В своей основе физика является наукой экспериментальной и в этом ее сила. Однако без осмысления большого количества опытных фактов физика выродилась бы в описание огромного количества явлений и процессов. Так появились физические законы и соответствующие им модели, которые абстрагируются от несущественных черт рассматриваемого предмета. В последние десятилетия отмечается бурный прогресс в такой области как компьютерное моделирование или, как стало общепринято говорить, компьютерный эксперимент. Дело в том, что разработанные физические модели можно напрямую реализовать в виде вычислительного процесса на компьютере и исследовать интересуемые закономерности. В данной работе мы с вами выполним такой компьютерный эксперимент для хорошо известной системы как математический маятник. Хорошо известна формула для периода колебаний математического маятника длины $l$, находящегося в однородном поле тяжести Земли, характеризуемом ускорением свободного падения $g$. Однако, эта формула применима только при малых углах отклонения. Основной вопрос, на который вам предстоит ответить при выполнении этой работы: «Какой угол отклонения можно считать малым?» В учебной литературе, посвященной лабораторным практикумам, можно встретить указание о том, что максимальный угол отклонения не должен превышать $1^\circ, 2^\circ, 5^\circ$ и т. д. На поставленный выше вопрос вы должны ответить на основании компьютерного эксперимента! А именно, вам предлагается изучить зависимость периода колебаний математического маятника от его амплитуды, в качестве которой принимается максимальный угол отклонения от вертикали. Схема проведения и обработки результатов компьютерного эксперимента мало отличаются от проведения обычного, натурного эксперимента. Поэтому части данной задачи напрямую соответствуют основным этапам реального физического эксперимента.
Часть 1. Построение теоретической модели Рассмотрим математический маятник, представляющий собой небольшой массивный шарик, подвешенный на нерастяжимой нити длиной $l$. Маятник находится в поле тяжести с ускорением свободного падения $g$. Сопротивлением воздуха будем пренебрегать.
Запишите формулу для периода $T$ малых колебаний математического маятника. Пусть в начальный момент времени $t_{0} =0$ угол отклонения нити от вертикали составляет $\varphi _{0} $, а начальная скорость шарика равна нулю. Шарик движется по дуге окружности, поэтому его положение будем определять углом отклонения нити от вертикали $\varphi $, а скорость изменения этого угла определяется угловой скоростью $\omega =\cfrac{d\varphi }{dt} $.
Получите точную формулу для зависимости угловой скорости движения маятника от угла отклонения $\omega \left(\varphi \right)$ при заданной амплитуде колебаний $\varphi _{0} $ и известных значениях $l, g$. Так как движение маятника является симметричным относительно вертикали, то для расчета периода колебаний достаточно рассчитать время $t_{1} $ его движения от максимального отклонения $\varphi _{0} $ до нуля.
Запишите точное выражение для расчета времени $t_{1} $ по известной зависимости угловой скорости от угла отклонения $\omega \left(\varphi \right)$.
Выразите период колебаний $T$ через время $t_{1} $. В компьютерном эксперименте при выполнении расчетов никогда не используются реальные размерные величины, так как они могут иметь самые разные порядки и являются крайне неудобными. Обычно применяют так называемую процедуру обезразмеривания величин на некоторые характерные для данной задачи значения. Например, в нашей задаче характерным временем является период колебаний, поэтому удобно ввести безразмерное время $\tau$, которое определяется по формуле: $$\tau =t\sqrt{\frac{g}{l} }$$
Запишите формулу, связывающую угловую скорость в безразмерных единицах $\widetilde{\omega }=\cfrac{d\varphi }{d\tau } $ с ранее введенной угловой скоростью $\omega $.
Определите период малых колебаний $\widetilde{T}$ математического маятника в безразмерных единицах времени.
Часть 2. Конструирование экспериментальной установки, планирование эксперимента В компьютерном эксперименте этому этапу соответствует разработка алгоритма проведения расчетов. В данном случае основная идея численных (компьютерных) расчетов заключается в разбиении траектории движения на малые участки, на каждом из которых движение описывается приближенно. Разобьем интервал движения от $\varphi =\varphi _{0} $ до $\varphi =0$ на $N$ одинаковых интервалов шириной $\Delta \varphi $. Обозначим точки разбиения как $\varphi _{k} $, $k=0, 1,\dots N$, а угловые скорости в этих точках как $\omega _{k} $. Основное приближение, используемое в дальнейших расчетах, состоит в том, что на каждом интервале от $\varphi _{k} $ до $\varphi _{k+1} $ движение маятника считается равноускоренным. Естественно ожидать, что с увеличением числа интервалов разбиения $N$ точность расчетов будет возрастать. В рамках сделанного приближения не сложно найти время движения маятника на интервале от $\varphi _{0} $ до 0. Алгоритм расчетов при заданных вами значениях амплитуды $\varphi _{0} $ и числа интервалов разбиения $N$ раскрывается в последовательности ответов на следующие вопросы.
Определите зависимость угловой скорости $\widetilde{\omega }$ от угла отклонения $\varphi $: $\widetilde{\omega }\left(\varphi \right)$. Далее везде используются введенные безразмерные величины: время $\tau $, период $\widetilde{T}$ и угловую скорость $\widetilde{\omega }$, которые будем обозначать $t$, $T$ и $\omega $.
Определите интервал разбиения $\Delta \varphi $.
Определите координаты точек разбиения $\varphi _{k} $.
Выразите угловую скорость $\omega _{k} $ в точке $\varphi _{k} $ при произвольном начальном угле отклонения $\varphi _{0} $. Запишите эту формулу для частного случая $\varphi _{0} =\cfrac{\pi }{2} $.
Определите время $\Delta t_{k} $ прохождения $k$-того интервала от $\varphi _{k-1} $ до $\varphi _{k} $.
Найдите выражение для времени $t_{k} $ прохождения шарика до угла $\varphi _{k} $. Для упрощения расчетов выразите его через время $t_{k-1} $ прохождения до предыдущего значения угла $\varphi _{k-1} $.
Часть 3. Пробный эксперимент, оценка погрешностей На этом этапе необходимо убедиться в работоспособности установки, что в данном случае означает возможность проведения расчетов по разработанному выше алгоритму, а также оценить, достигается ли необходимая точность результатов. Как было отмечено ранее, погрешности расчетов зависят от числа интервалов разбиения $N$. В данном задании вам предстоит проводить расчеты не на компьютере, а «вручную», с помощью калькулятора. Увеличение $N$ уменьшает погрешность расчетов, но увеличивает время их проведения. Поэтому важно выбрать оптимальное значение этой величины — минимальное значение, при котором достигается требуемая точность. На данном этапе все расчеты проводите для $\varphi _{0} =\cfrac{\pi }{2} $. ВНИМАНИЕ! Здесь и далее расчеты следует проводить с точностью до 4 десятичных знаков. Для экономии времени тщательно продумывайте всю последовательность расчетов: используйте ранее рассчитанные величины, вводите необходимые константы, присутствующие в формулах (чтобы не пересчитывать их несколько раз), записывайте результаты промежуточных расчетов в наиболее удобном виде.
Приведите формулу для периода колебаний $T_{N} $ при заданном разбиении на $N$ интервалов.
Проведите расчеты времен $t_{k} $ прохождения точек с координатами $\varphi _{k} $ для $N=1, 2, 4, 8, 16, 32$. Найдите приближенные значения периодов колебаний $T_{N} $, рассчитанные по $N$ точкам. Результаты представьте в Таблице 1.
Постройте График 1 закона движения маятника $\varphi (t)$ за четверть периода по результатам расчетов при $N=16$.
На том же Графике 1 постройте закон движения $\varphi (t)$, считая, что колебания являются малыми. Результаты расчетов закона движения приведите в Таблице 2. В качестве оценки относительной погрешности расчета периода колебаний при разбиении на $N$ интервалов используем величину $$\varepsilon _{N} =\cfrac{T_{N} -T_{32} }{T_{32} } ,$$ где $T_{32} $ — значение периода, рассчитанное для $N=32$, что наиболее близко к истинному значению. Зависимость относительной погрешности расчета $\varepsilon _{N} $ от числа разбиений $N$ описывается приближенной формулой $$\varepsilon _{N} =\frac{C}{N^{\gamma } } ,$$ где $C$ и $\gamma $ — некоторые постоянные величины.
Рассчитайте относительные погрешности определения периодов $\varepsilon _{N} $. Результаты представьте в Таблице 3.
Докажите на Графике 2 применимость приведенной выше формулы для относительной погрешности и найдите значения параметров $C$ и $\gamma $.
Часть 4. Эксперимент: зависимость периода от амплитуды На этом этапе компьютерного эксперимента определим зависимость периода колебаний математического маятника от амплитуды $T\left(\varphi _{0} \right)$, которая описывается функцией $$T\left(\varphi _{0} \right)=T_{0} \left(a+\cfrac{\varphi _{0}^{2} }{b} \right),$$ где $T_{0} $ — период малых колебаний маятника, $a, b$ — постоянные величины.
Определите минимальное значение $N_{\min } $, при котором относительная погрешность расчета периода не превышает 0.2\%. В дальнейших расчетах используйте найденное значение числа интервалов разбиения $N_{\min } $.
Рассчитайте периоды колебаний математического маятника для следующего набора амплитуд $\varphi _{0} $: $15^\circ ,30^\circ ,45^\circ ,60^\circ ,75^\circ $ и $90^\circ $, который вы уже определили.
Докажите на Графике 3 применимость приведенной выше формулы для зависимости периода колебаний маятника от его амплитуды.
Определите значения параметров $a,b$. Пусть погрешность измерения периода колебаний маятника в реальном эксперименте составляет примерно $5\%$.
Обоснуйте, при каких углах $\varphi _{0} $, выраженных в градусах, колебания математического маятника можно считать малыми.
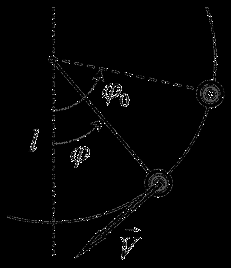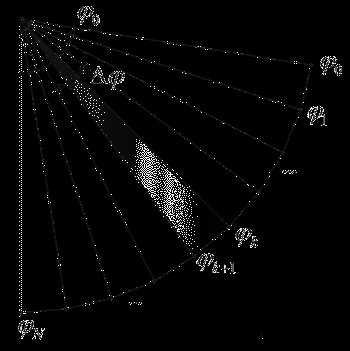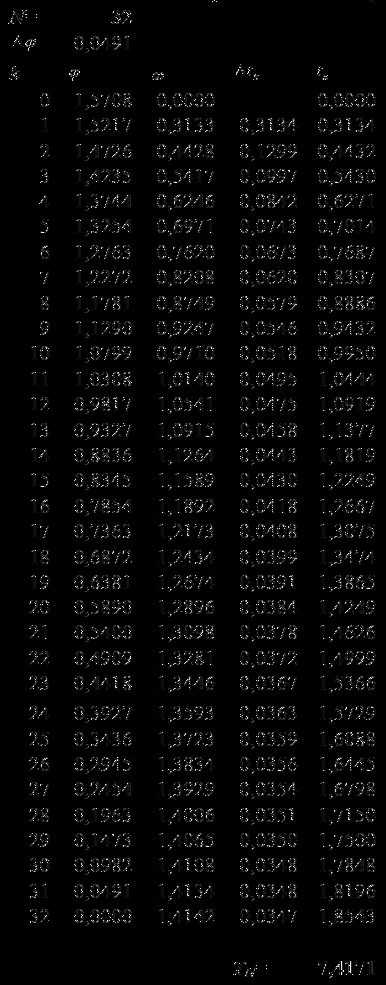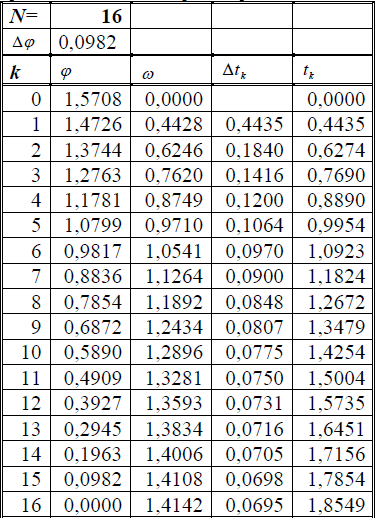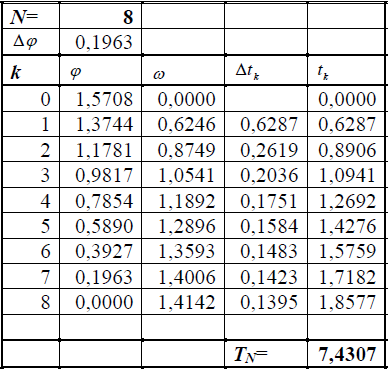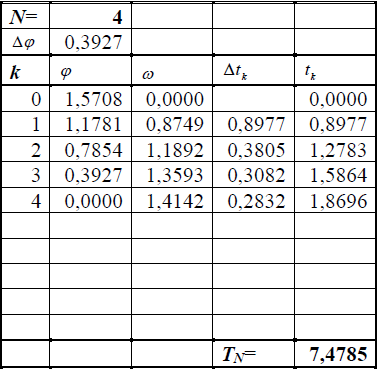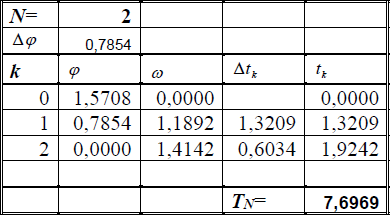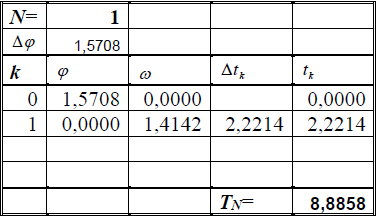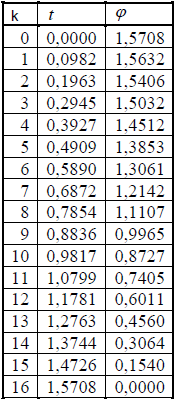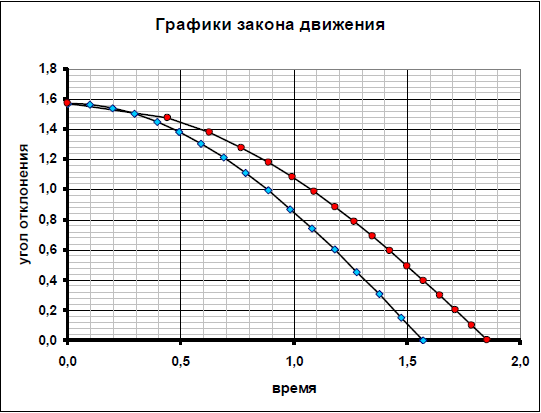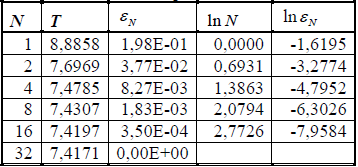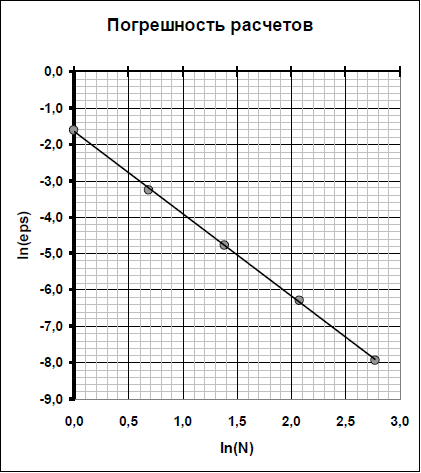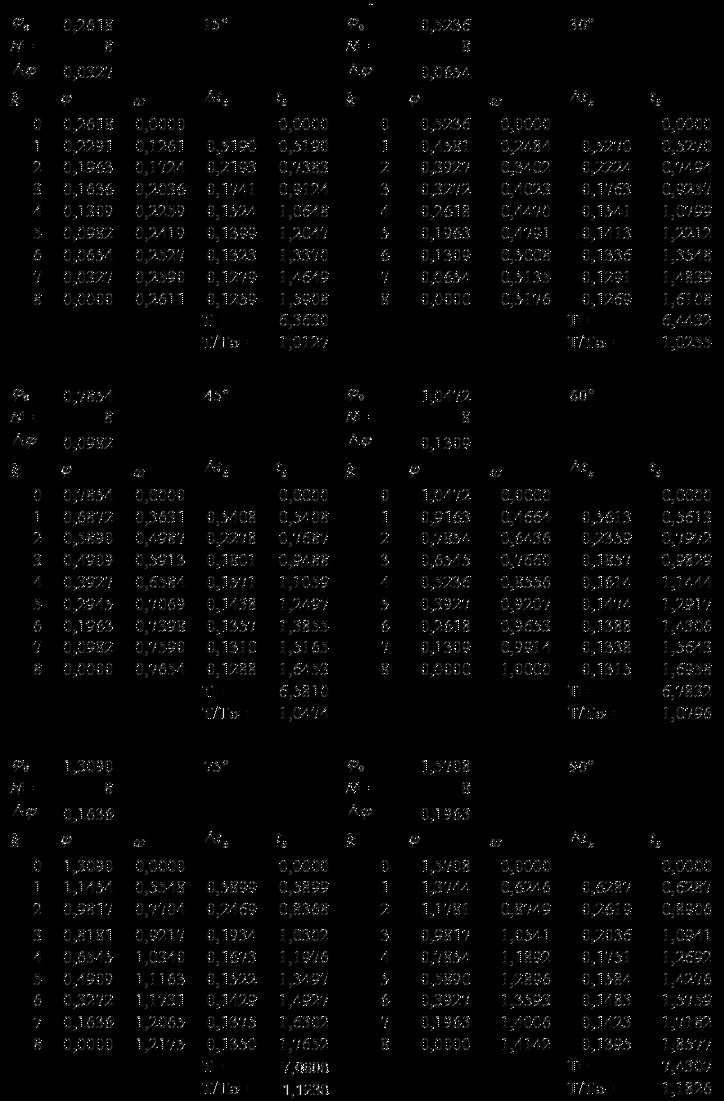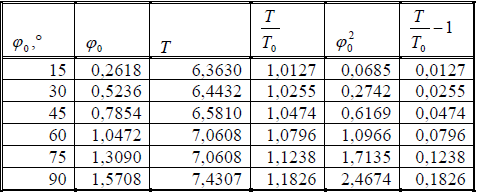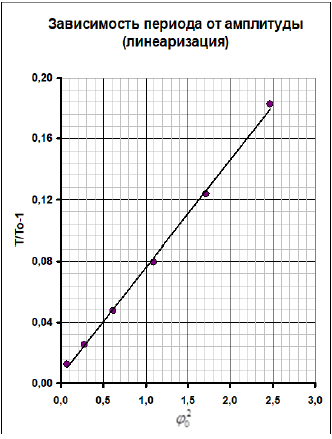
Запишите формулу для периода $T$ малых колебаний математического маятника.
Решение: Формула для периода малых колебаний математического маятника имеет вид $ T=2 \pi \sqrt{\cfrac{l}{g}}. $

Получите точную формулу для зависимости угловой скорости движения маятника от угла отклонения $\omega \left(\varphi \right)$ при заданной амплитуде колебаний $\varphi _{0} $  и известных значениях $l, g$.
Решение: Из уравнения закона сохранения механической энергии для тела маятника (нулевой уровень потенциальной энергии принят на уровне точки подвеса) \[ \frac{m l^{2} \omega^{2}}{2}=m g l\left(\cos \varphi-\cos \varphi_{0}\right) \] следует формула для угловой скорости движения маятника \[ \omega=\sqrt{\frac{2g}{l}\left(\cos \varphi-\cos \varphi_{0}\right)}. \]

Запишите точное выражение для расчета времени $t_{1} $ по известной зависимости угловой скорости от угла отклонения $\omega \left(\varphi \right)$.
Решение: Разобьем весь участок движения от \( \varphi_{0} \) до нуля на бесконечно малые интервалы \( d \varphi . \) Время \( d t, \) за которое маятник пройдет этот интервал, равно \[ d t=\frac{d \varphi}{\omega}=\frac{d \varphi}{\sqrt{\frac{2g}{l}\left(\cos \varphi-\cos \varphi_{0}\right)}} \] Тогда время движения \( t_{1} \) определяется как сумма малых интервалов, что сводится к простому интегрированию \[ t_{1}=\int_{0}^{\varphi_{0}} d t=\int_{0}^{\varphi_{0}} \frac{d \varphi}{\sqrt{\frac{2g}{l}\left(\cos \varphi-\cos \varphi_{0}\right)}} \]

Выразите период колебаний $T$ через время $t_{1} $.
Решение: Период колебаний в 4 раза больше найденного времени \( t_{1}, \) то есть $T=4 t_{1}$.

Запишите формулу, связывающую угловую скорость в безразмерных единицах $\widetilde{\omega }=\cfrac{d\varphi }{d\tau } $ с ранее введенной угловой скоростью $\omega $.
Решение: Угловая скорость в безразмерных единицах выражается следующим образом \[ \widetilde{\omega}=\frac{d \varphi}{d \tau}=\frac{d \varphi}{\sqrt{\frac{g}{l}} d t}=\sqrt{\frac{l}{g}}\omega \]

Определите период малых колебаний $\widetilde{T}$ математического маятника в безразмерных единицах времени.
Решение: Период малых колебаний в безразмерных единицах равен \[ \widetilde{T}=\sqrt{\frac{g}{l}} T=2 \pi \]

Определите зависимость угловой скорости $\widetilde{\omega }$ от угла отклонения $\varphi $: $\widetilde{\omega }\left(\varphi \right)$.
Решение: Зависимость угловой скорости \( \widetilde{\omega} \) от угла отклонения \( \varphi \) имеет вид \[ \widetilde{\omega}(\varphi)=\sqrt{2(\cos \varphi-\cos \varphi_{0})} \]

Определите интервал разбиения $\Delta \varphi $.
Решение: Интервал разбиения равен $\Delta \varphi=\frac{\varphi_{0}}{N}$.

Определите координаты точек разбиения $\varphi _{k} $.
Решение: Сначала следует задать «нулевой» угол отклонения \( \varphi_{0} \), а координаты остальных точек разбиения задаются формулой \[ \varphi_{k}=\varphi_{k-1}-\Delta \varphi \]

Выразите угловую скорость $\omega _{k} $ в точке $\varphi _{k} $ при произвольном начальном угле отклонения $\varphi _{0} $. Запишите эту формулу для частного случая $\varphi _{0} =\cfrac{\pi }{2} $.
Решение: Угловая скорость \( \omega_{k} \) в точке \( \varphi_{k} \) рассчитывается по формуле \[ \omega_{k}=\sqrt{2(\cos \varphi_{k}-\cos \varphi_{0})} \] В данном случае (при \( \varphi_{0}=\cfrac{\pi}{2} \) ) эта формула еще больше упрощается $$ \omega_{k}=\sqrt{2\cos \varphi_{k}} $$

Определите время $\Delta t_{k} $ прохождения $k$-того интервала от $\varphi _{k-1} $ до $\varphi _{k} $.
Решение: В рекомендуемом приближении равноускоренного движения средняя скорость на выбранном интервале равна среднему арифметическому скоростей на концах интервала \[ \langle\omega\rangle=\frac{1}{2}\left(\omega_{k-1}+\omega_{k}\right) \] Поэтому время \( \Delta t_{k} \) прохождения \( k \) -го интервала от \( \varphi_{k-1} \) до \( \varphi_{k} \) рассчитывается по формуле \[ \Delta t_{k}=\frac{2 \Delta \varphi}{\omega_{k-1}+\omega_{k}} \]

Найдите выражение для времени $t_{k} $ прохождения шарика до угла $\varphi _{k} $. Для упрощения расчетов выразите его через время $t_{k-1} $ прохождения до предыдущего значения угла $\varphi _{k-1} $.
Решение: Время \( t_{k} \) прохождения точки \( \varphi_{k} \) находится по формуле \[ t_{k}=t_{k-1}+\Delta t_{k} \] при начальном условии \( t_{0}=0 \).

Приведите формулу для периода колебаний $T_{N} $ при заданном разбиении на $N$ интервалов.
Решение: Период колебаний \( T_{N} \) при разбиении на \( N \) интервалов рассчитывается по формуле $ T_{N}=4 t_{N} $.

Проведите расчеты времен $t_{k} $ прохождения точек с координатами $\varphi _{k} $ для $N=1, 2, 4, 8, 16, 32$. Найдите приближенные значения периодов колебаний $T_{N} $, рассчитанные по $N$ точкам.  Результаты представьте в Таблице 1.
Решение: Результаты расчетов угловых скоростей, времен и периодов колебаний при указанных значениях числа интервалов разбиения приведены в Таблице 1

Постройте График 1 закона движения маятника $\varphi (t)$ за четверть периода по результатам расчетов при $N=16$.
Решение: Для расчета графика закона движения в приближении малых колебаний необходимо воспользоваться формулой \[ \varphi(t)=\frac{\pi}{2} \cos t \] Результаты расчетов по этому закону представлены в таблице 2 и на графике. Там же приведен график рассчитанного закона движения. Интересно отметить, что в первом случае задаются значения времен, а рассчитываются соответствующие углы отклонения; а во втором, наоборот: задаются углы отклонения и проводится расчет времен.

На том же Графике 1 постройте закон движения $\varphi (t)$, считая, что колебания являются малыми.  Результаты расчетов закона движения приведите в Таблице 2.
Решение: См. график 3.2

Рассчитайте относительные погрешности определения периодов $\varepsilon _{N} $. Результаты представьте в Таблице 3.
Решение: Результаты расчетов погрешностей $\varepsilon_{N}$ периодов колебаний при различном числе интервалов разбиения \( N \) приведены в Таблице 3. Для определения параметров зависимости \( \varepsilon_{N}=\cfrac{C}{N^{\gamma}}, \) ее необходимо представить в двойном логарифмическом масштабе \( \ln \varepsilon_{N}=\ln C-\gamma \ln N \).

Докажите на Графике 2 применимость приведенной выше формулы для относительной погрешности и найдите значения параметров $C$ и $\gamma $.
Решение: На рисунке показан график этой зависимости, построенный по данным Таблицы 3. Линейность полученной зависимости показывает применимость формулы для зависимости погрешности от числа \( N \). Параметры этой линейной зависимости, рассчитанные по методу наименьших квадратов равны: коэффициент наклона \( a \approx-2,3 \) и сдвиг \( b \approx-1,65 \). Следовательно, искомые параметры зависимости равны $$ \gamma \approx-a=2.3 \\ C=\exp (b) \approx 0.19 $$

Определите минимальное значение $N_{\min } $, при котором относительная погрешность расчета периода не превышает 0.2\%.
Решение: Из формулы в п. 3.4 несложно найти число интервалов разбиений, необходимых для достижения погрешности \( \varepsilon=0.002 \) \[ N_{\min }=\left(\frac{C}{\varepsilon}\right)^{1 / \gamma} \approx 8 . \] Итак, все дальнейшие расчеты можно проводить при $ N=N_\min=8 $.

Рассчитайте периоды колебаний математического маятника для следующего набора амплитуд $\varphi _{0} $: $15^\circ ,30^\circ ,45^\circ ,60^\circ ,75^\circ $ и $90^\circ $, который вы уже определили.
Решение: Результаты расчетов периодов колебаний для различных амплитуд колебаний показаны в Таблице 4.

Докажите на Графике 3 применимость приведенной выше формулы для зависимости периода колебаний маятника от его амплитуды.
Решение: При малых колебаниях формула для периода колебаний \[ T\left(\varphi_{0}\right)=T_{0}\left(a+\frac{\varphi_{0}^{2}}{b}\right) \] должна совпадать с формулой для периода колебаний математического маятника, откуда следует, что параметр \( a=1 . \) Для проверки применимости формулы выше к описанию результатов расчетов необходимо построить график зависимости величины \( \left(\frac{T}{T_{0}}-1\right) \) от квадрата амплитуды \( \varphi_{0}^{2}, \) который показан на рисунке.

Определите значения параметров $a,b$.
Решение: Коэффициент наклона полученной зависимости равен \( 0,0706, \) поэтому параметр \( b, \) входящий в формулу п. 4.2, примерно равен \( b \approx 14 \).

Обоснуйте, при каких углах $\varphi _{0} $, выраженных в градусах, колебания математического маятника можно считать малыми.
Решение: При допустимой погрешности реального эксперимента в \( 5 \% \) отклонение величины периода от периода малых колебаний не будет заметно, если выполняется неравенство \[ \frac{\varphi_{0}^{2}}{b}<0.05 \] откуда следует, что «малыми» углами могут считаться углы, меньшие, чем \( \varphi_{0}<45^{\circ} \).
Темы:
PE, Механика, Колебания, Математический маятник, 2021, Жаутыковские